Field crop: maize
Growth stage: 2
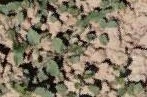
Species: convolvulus